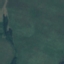
Land use / land cover class: Pasture